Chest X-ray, PA view. Patient: 16 years old, sex F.
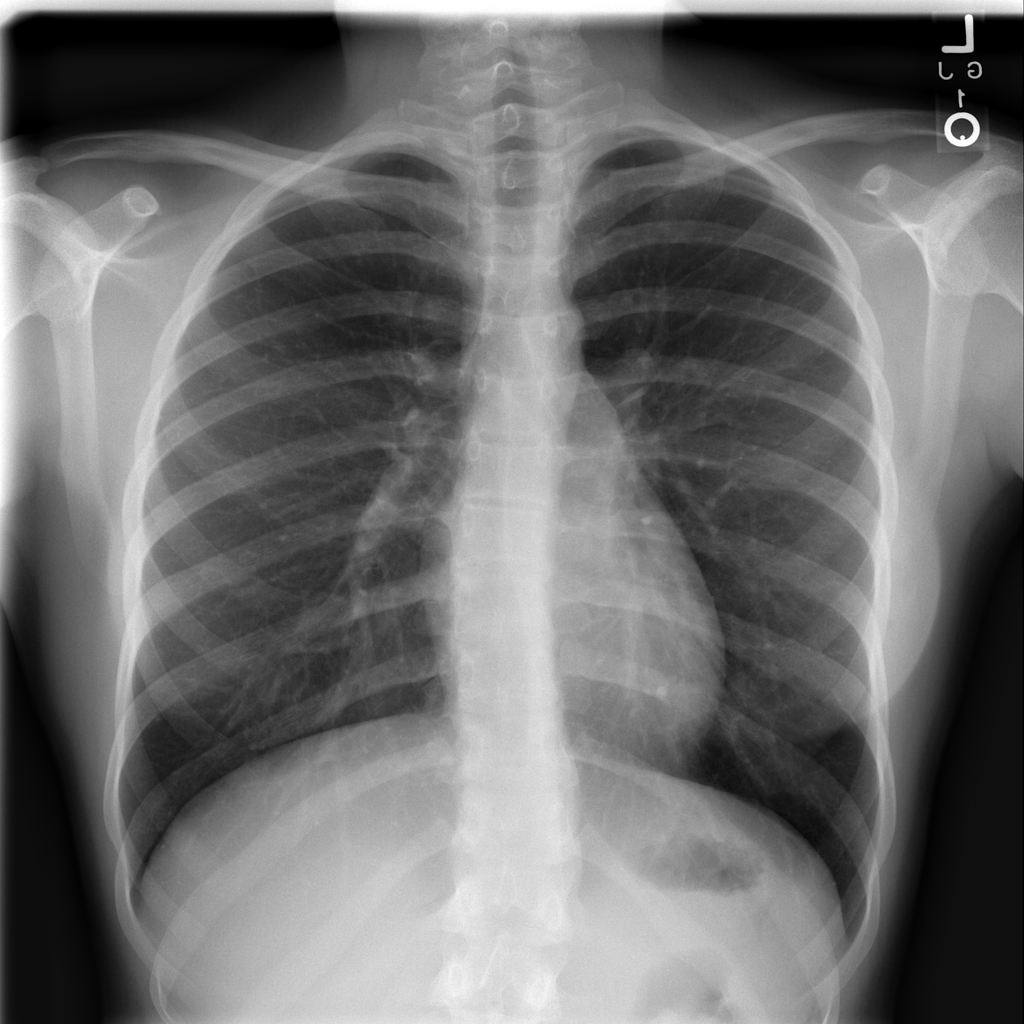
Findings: No Finding